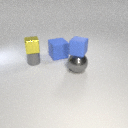
small blue rubber cube above large gray metal sphere